Group 1:
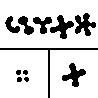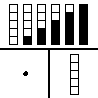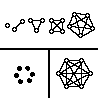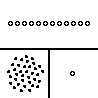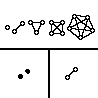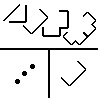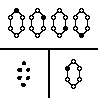
Group 2:
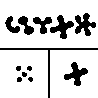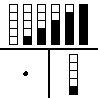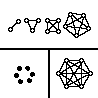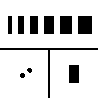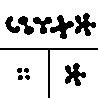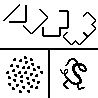
Rule separating the two groups: Object at lower-right fits as n-th item in the top row of objects, where n is the number of dots at lower-left  vs. not so.
Concepts: cluster, counting, feature_cluster, fractal, iteration, shape_cluster, tracing_line_or_curve
Comments: All examples have a number of dots in the bottom left corner, an object in the bottom right corner, and a sequence of object at the top.
Author: Aaron David Fairbanks